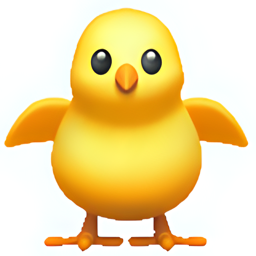
Name: front facing baby chick
Emoji: 🐥
Group: Animals & Nature
Sub-group: animal-bird